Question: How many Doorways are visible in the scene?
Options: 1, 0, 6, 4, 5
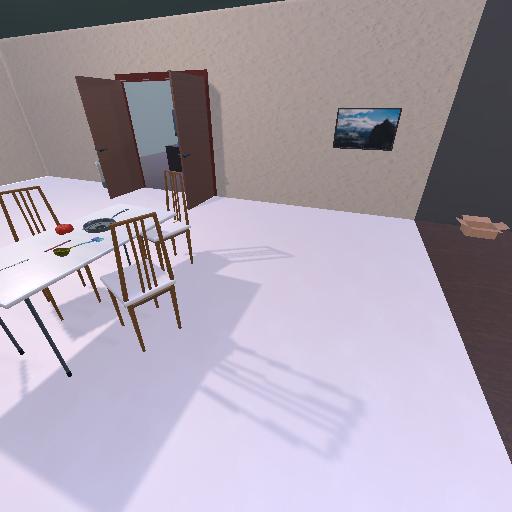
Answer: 1